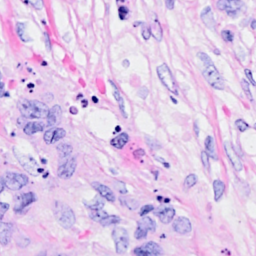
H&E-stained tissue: Breast